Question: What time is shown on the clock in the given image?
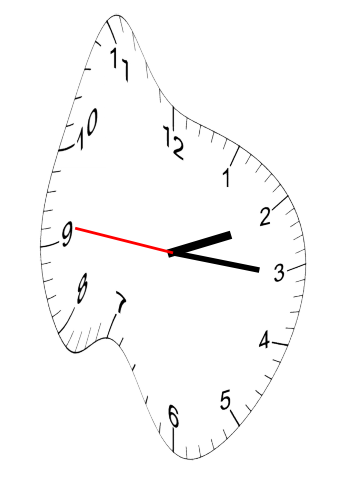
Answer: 02:15:46